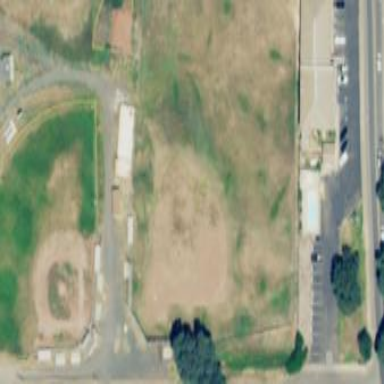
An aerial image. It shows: Baseball pitch for leisure and sports activities.